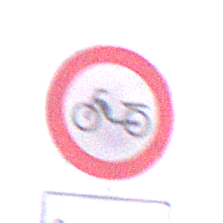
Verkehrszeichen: VerbotMofas
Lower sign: ZeitangabenMitBeschraenkungAufWochentage8
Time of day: Midday
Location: Outdoor (Nature)
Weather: Clear
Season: NotSpecified
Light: Natural